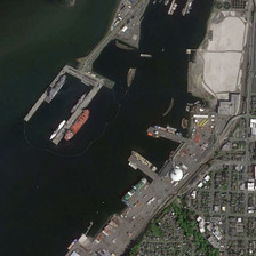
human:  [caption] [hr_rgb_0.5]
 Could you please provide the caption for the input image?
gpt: The water near the harbor is dark green while the harbor is busy.

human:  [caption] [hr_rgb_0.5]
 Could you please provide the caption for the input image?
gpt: The water near the port is dark green, and the port is busy.

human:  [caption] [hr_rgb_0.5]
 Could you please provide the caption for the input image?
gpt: the water near the port is dark green while the port is lively.

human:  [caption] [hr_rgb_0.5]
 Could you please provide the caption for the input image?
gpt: When the dock is empty, the water is green.

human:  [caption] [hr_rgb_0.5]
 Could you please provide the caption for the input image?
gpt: The water near the port is dark green while the port is rough.